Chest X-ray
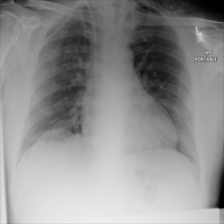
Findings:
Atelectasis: negative
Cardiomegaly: negative
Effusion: negative
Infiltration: negative
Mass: negative
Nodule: negative
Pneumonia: negative
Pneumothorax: negative
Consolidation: negative
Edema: negative
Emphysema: negative
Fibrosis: negative
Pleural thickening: negative
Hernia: negative